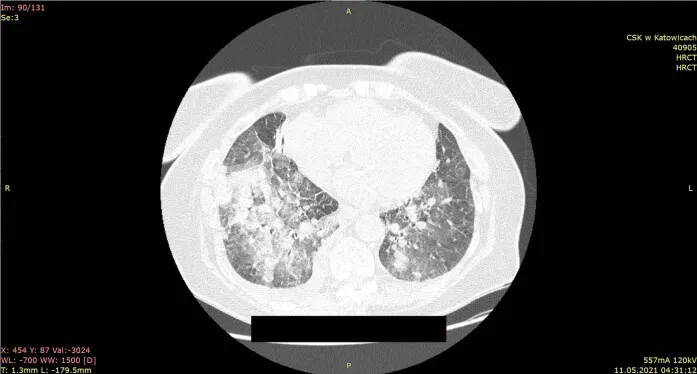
HRCT scans on hospital admission: bilateral, superimposed air space consolidations with GGO in lower and upper lobes, more marked on right are described.
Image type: radiology (ct)